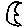
Label: moon